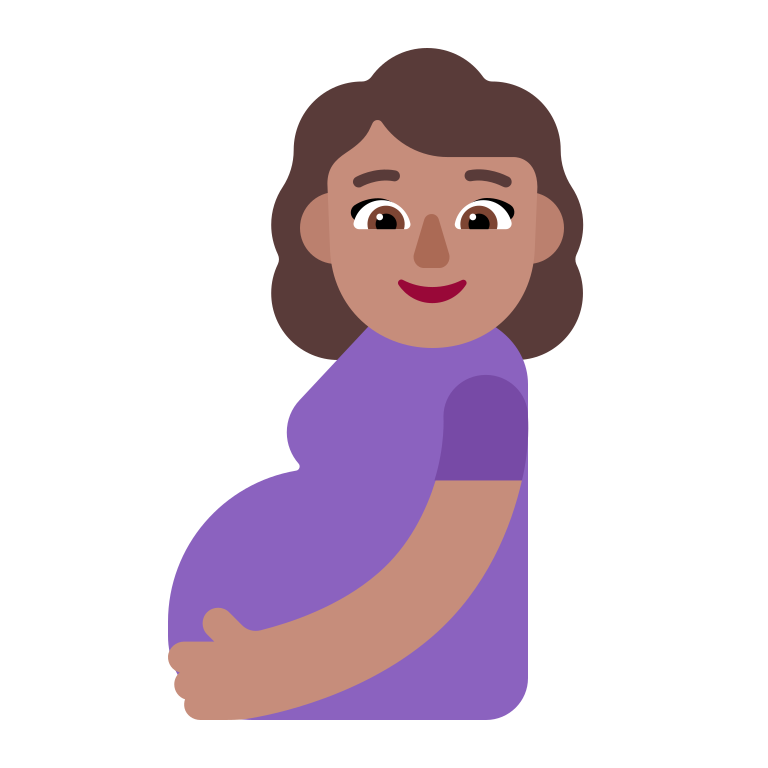
pregnant woman flat